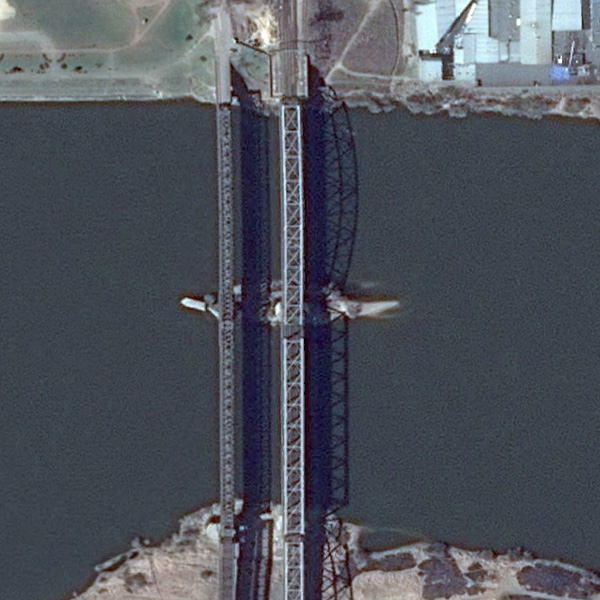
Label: Bridge